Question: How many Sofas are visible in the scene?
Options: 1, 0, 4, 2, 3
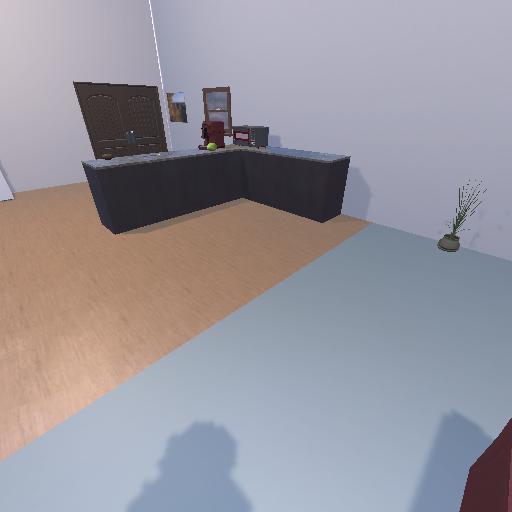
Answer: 1